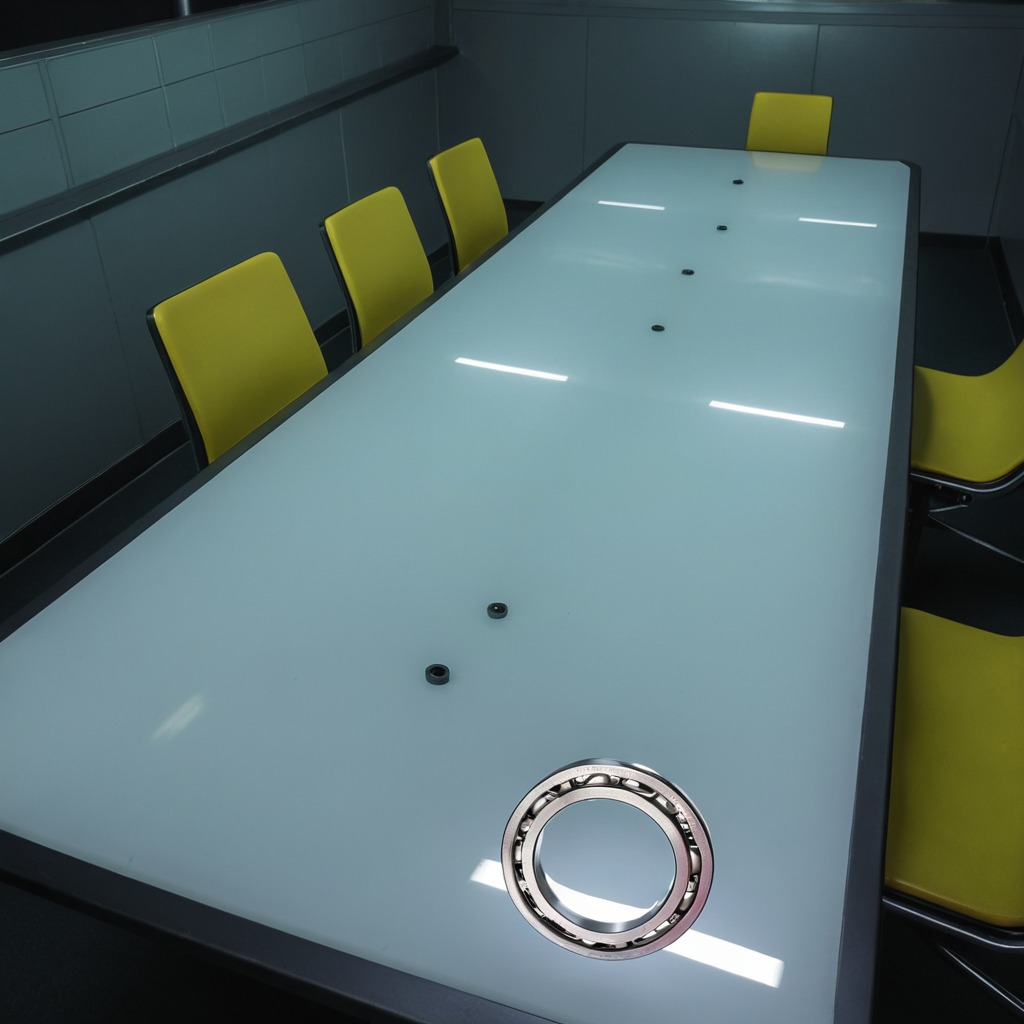
A metal ball bearing is lying on the table in a railway signal maintenance room.